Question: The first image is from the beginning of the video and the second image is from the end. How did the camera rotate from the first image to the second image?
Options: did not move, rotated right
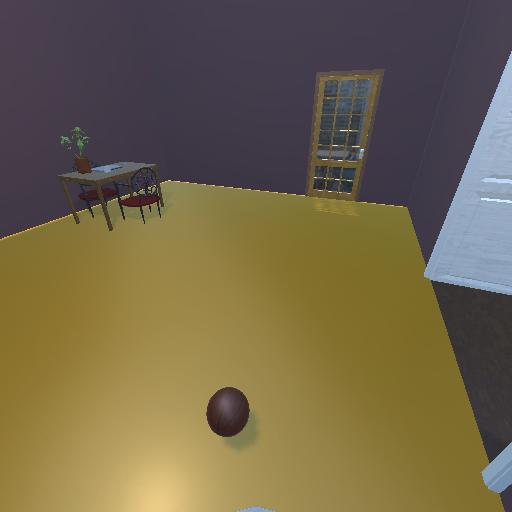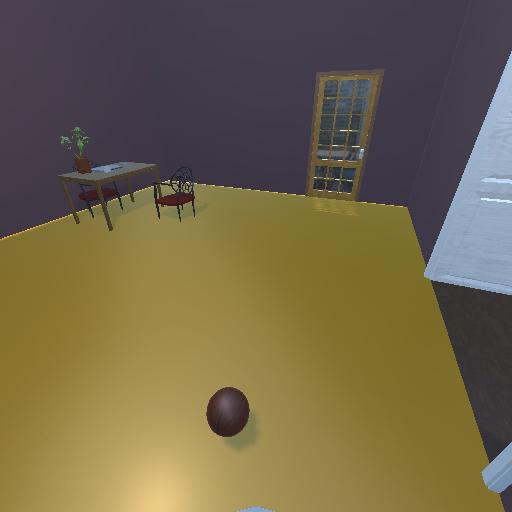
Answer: did not move